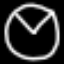
Label: clock